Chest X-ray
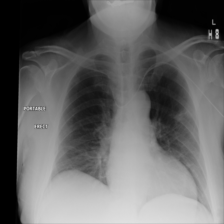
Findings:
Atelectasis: negative
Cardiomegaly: negative
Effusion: negative
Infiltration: negative
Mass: negative
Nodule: negative
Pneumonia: negative
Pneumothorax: negative
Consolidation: negative
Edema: negative
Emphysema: negative
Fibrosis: negative
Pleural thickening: negative
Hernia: negative